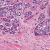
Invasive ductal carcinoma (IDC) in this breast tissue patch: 1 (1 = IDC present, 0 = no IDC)